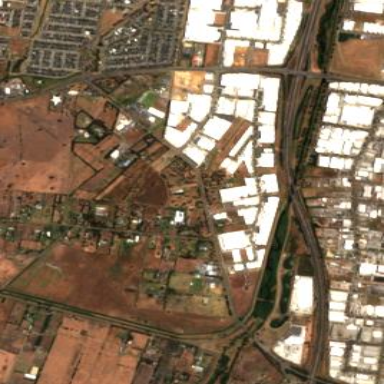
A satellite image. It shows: Industrial area.